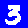
Digit: 3